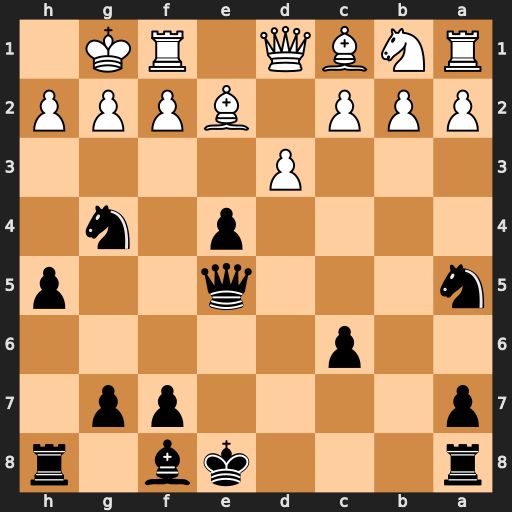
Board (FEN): r3kb1r/p4pp1/2p5/n3q2p/4p1n1/3P4/PPP1BPPP/RNBQ1RK1
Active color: b
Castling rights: kq
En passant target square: -
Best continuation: Qxh2#